Chest X-ray:
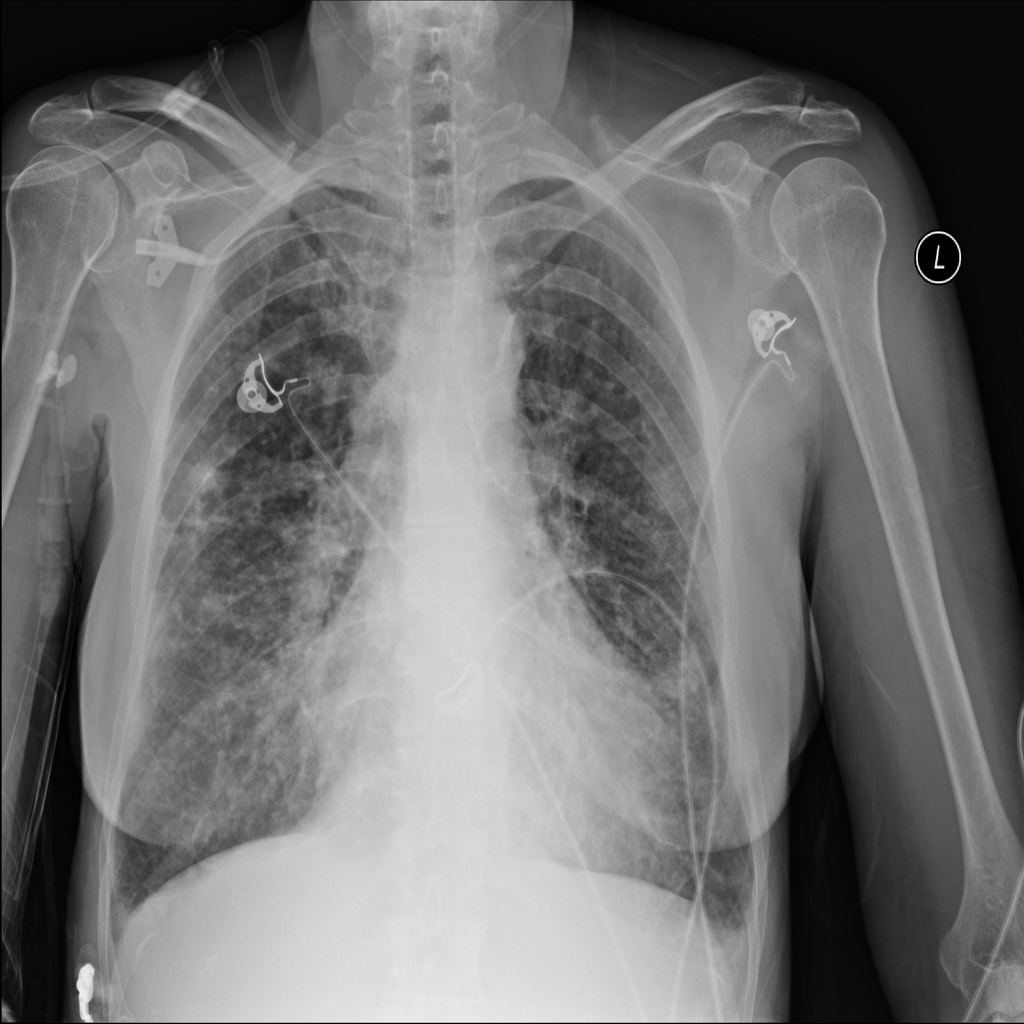
Findings: Consolidation, Effusion
No abnormal finding: no